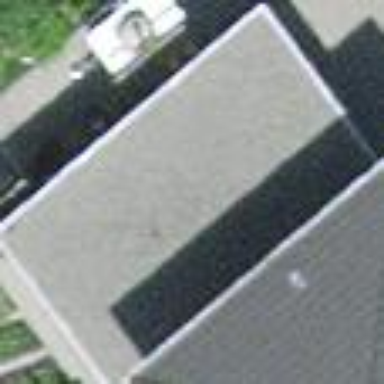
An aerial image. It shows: Garage building.